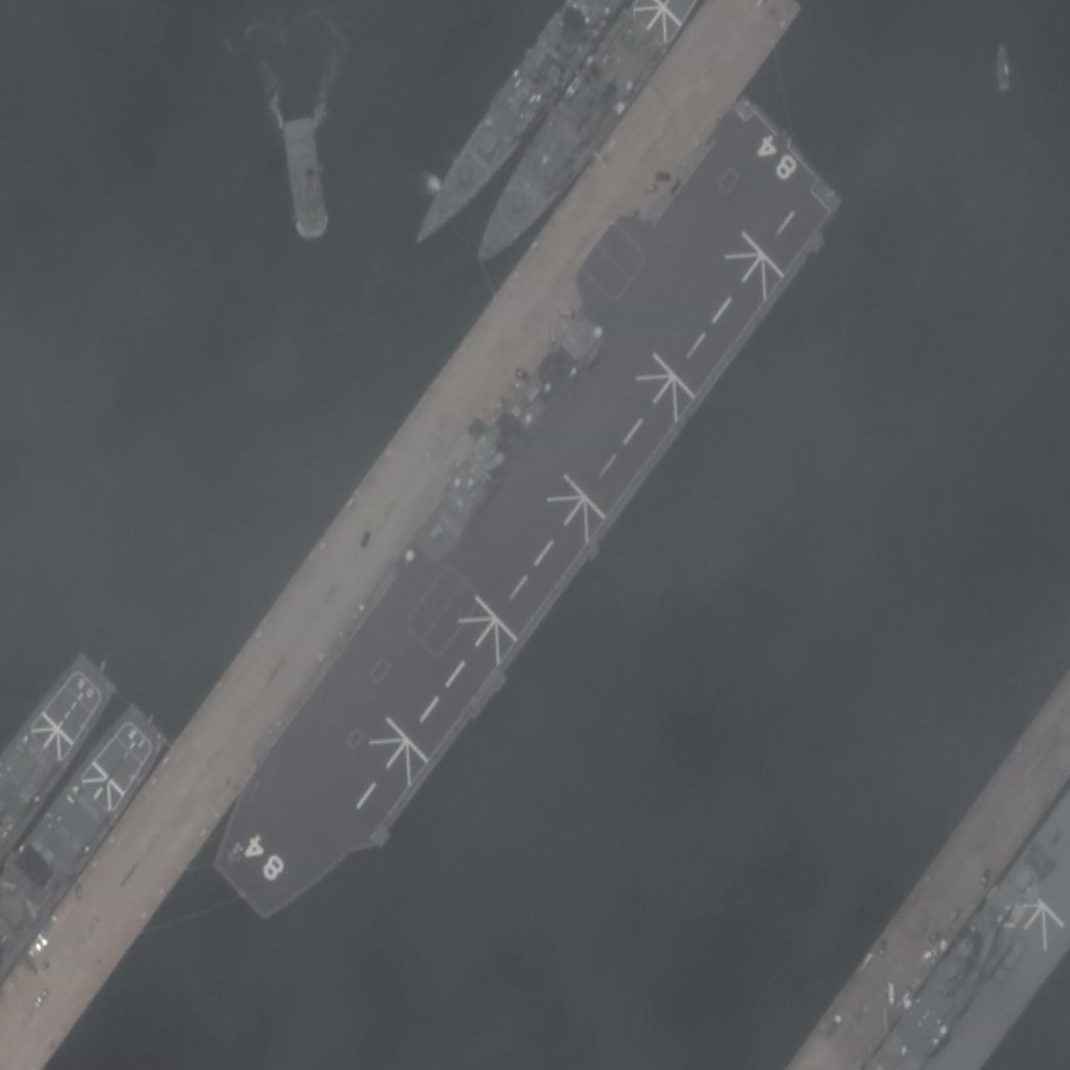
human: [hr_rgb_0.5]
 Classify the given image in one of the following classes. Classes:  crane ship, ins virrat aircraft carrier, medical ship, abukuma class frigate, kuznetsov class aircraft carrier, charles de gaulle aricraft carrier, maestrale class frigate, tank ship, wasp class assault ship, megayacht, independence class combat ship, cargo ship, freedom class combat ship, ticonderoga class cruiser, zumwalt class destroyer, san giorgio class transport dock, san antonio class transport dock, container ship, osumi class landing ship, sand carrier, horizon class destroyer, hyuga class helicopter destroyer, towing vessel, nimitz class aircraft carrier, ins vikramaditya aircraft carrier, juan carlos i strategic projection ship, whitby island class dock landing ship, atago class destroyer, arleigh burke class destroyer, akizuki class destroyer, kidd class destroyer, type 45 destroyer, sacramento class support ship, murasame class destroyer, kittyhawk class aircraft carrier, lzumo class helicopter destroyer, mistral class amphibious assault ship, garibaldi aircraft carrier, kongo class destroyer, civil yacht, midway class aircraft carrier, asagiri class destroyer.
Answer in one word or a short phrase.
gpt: Lzumo class helicopter destroyer